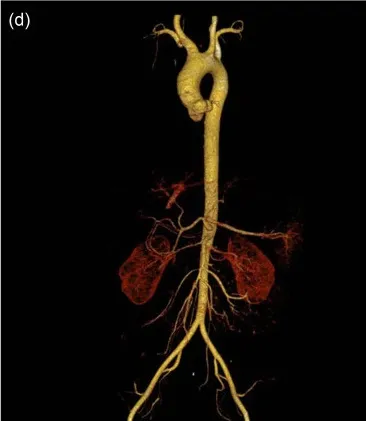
(d) Chest and abdominal CTA showing no abnormalities.
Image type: radiology (ct)